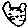
Label: cat